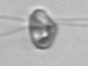
Label: flagellate_morphotype1